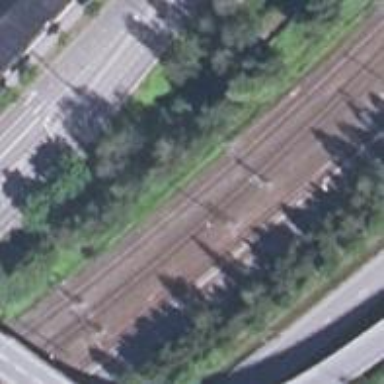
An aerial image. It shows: Rail track with contact lines for electrification. The track is classified as B1.